Field crop: maize
Growth stage: 2
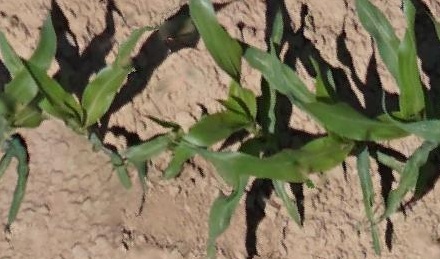
Species: maize